Field crop: maize
Growth stage: 2
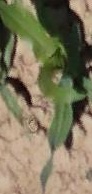
Species: maize